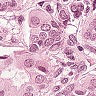
Metastatic tissue present: yes